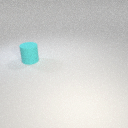
large cyan rubber cylinder